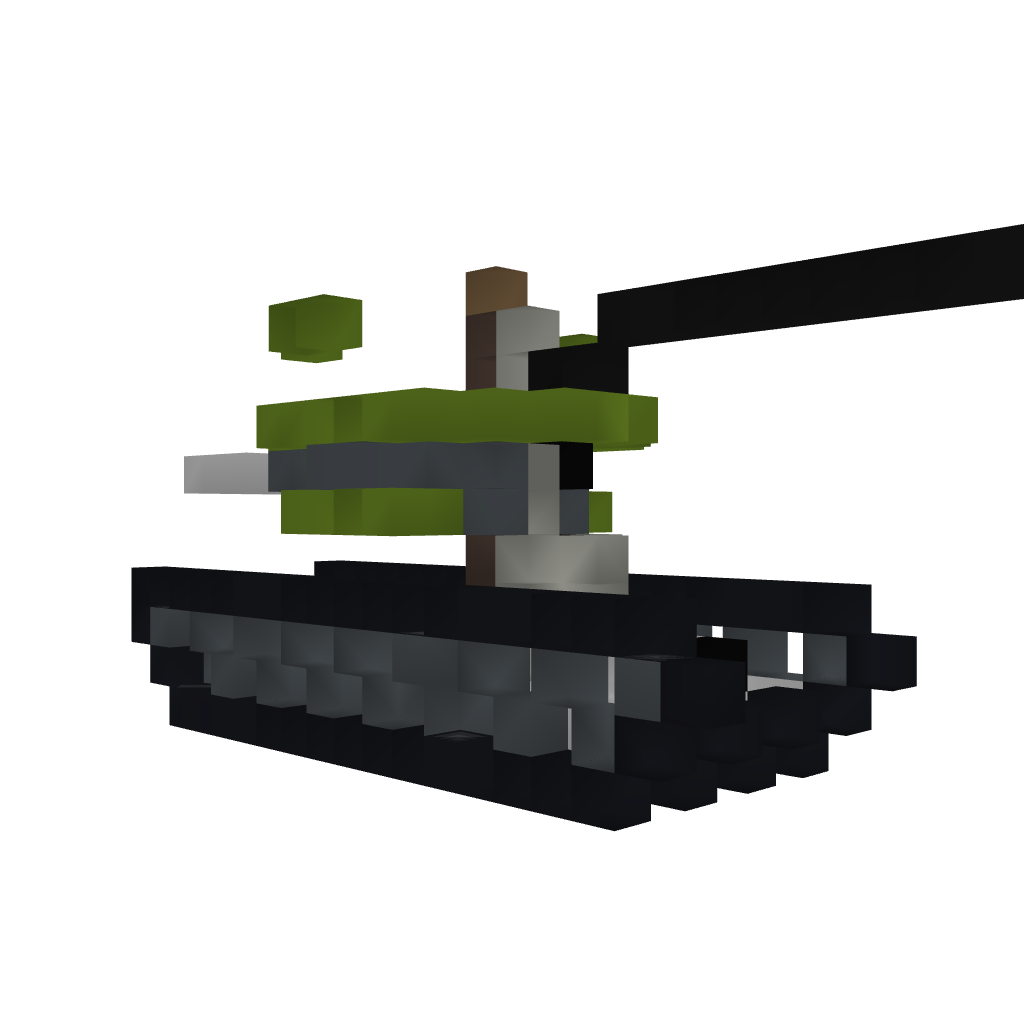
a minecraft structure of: ağır tank